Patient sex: F
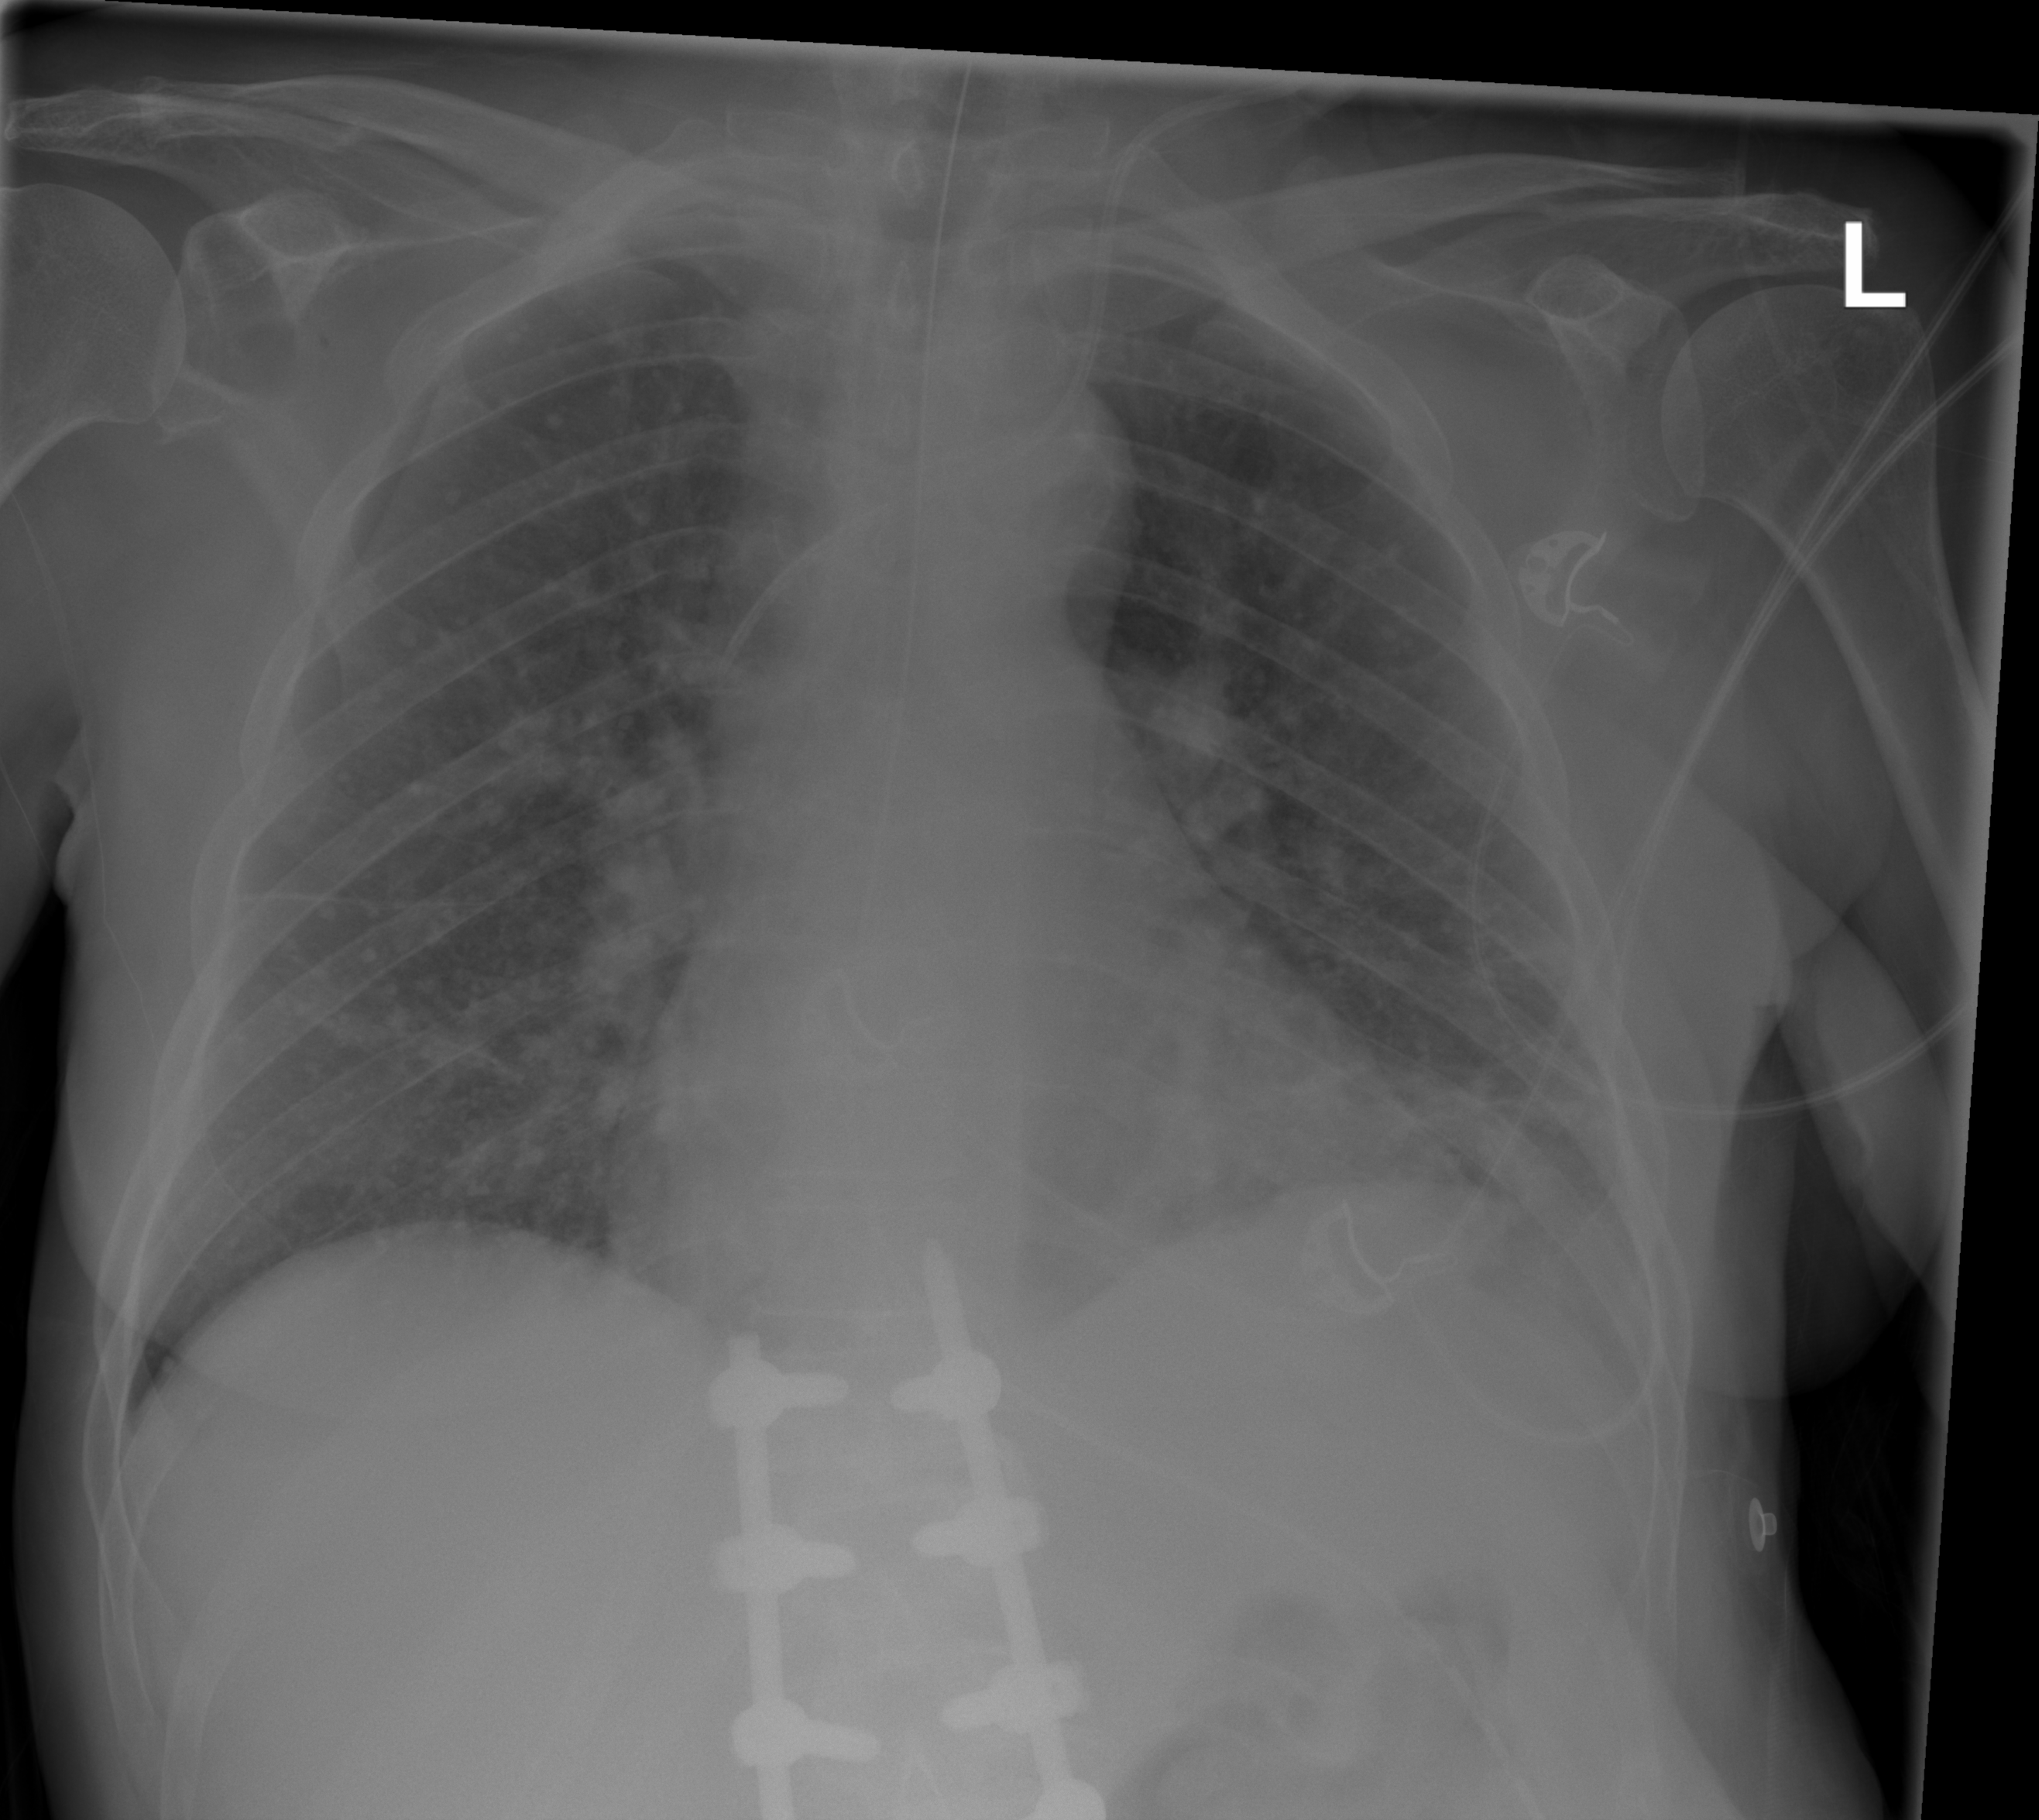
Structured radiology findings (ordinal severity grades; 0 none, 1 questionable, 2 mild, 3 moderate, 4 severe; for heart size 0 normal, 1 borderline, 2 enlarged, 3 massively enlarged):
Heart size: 0
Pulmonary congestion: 2
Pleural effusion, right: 0
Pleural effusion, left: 0
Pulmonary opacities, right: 0
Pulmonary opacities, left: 0
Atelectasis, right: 0
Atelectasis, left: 2